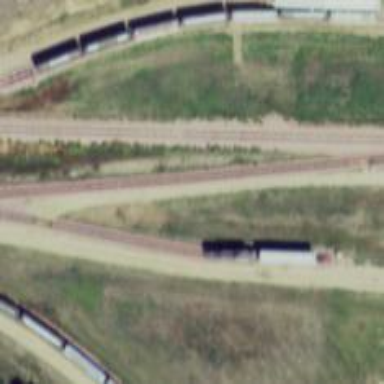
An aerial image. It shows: Railway siding for service.